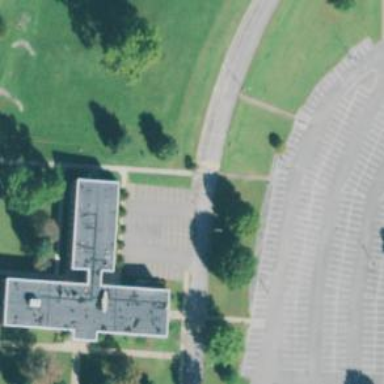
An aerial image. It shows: College building.